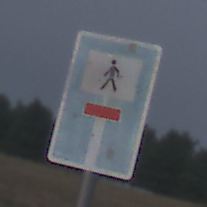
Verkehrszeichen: SackgasseFussgaengerDurchlaessig
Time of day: SunriseSunset
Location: Outdoor (Nature)
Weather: Overcast
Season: NotSpecified
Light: Natural